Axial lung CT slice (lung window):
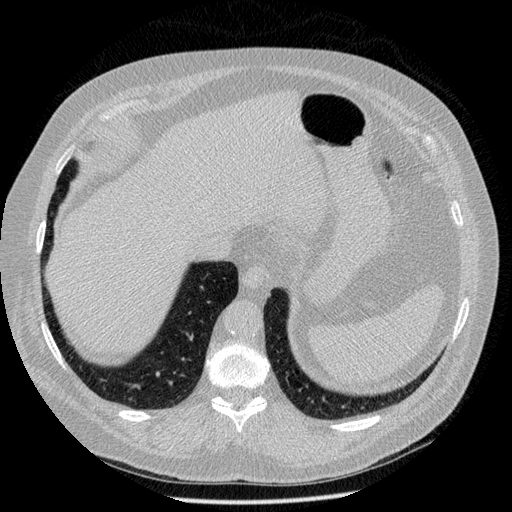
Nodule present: no